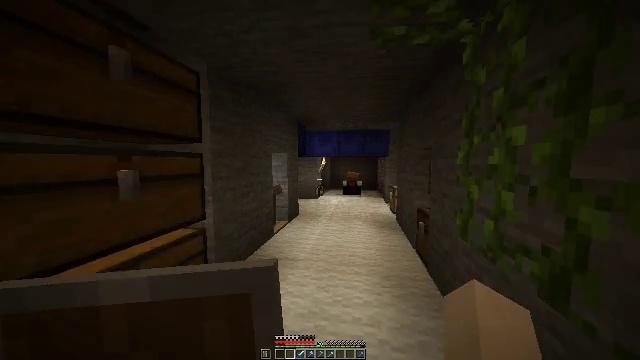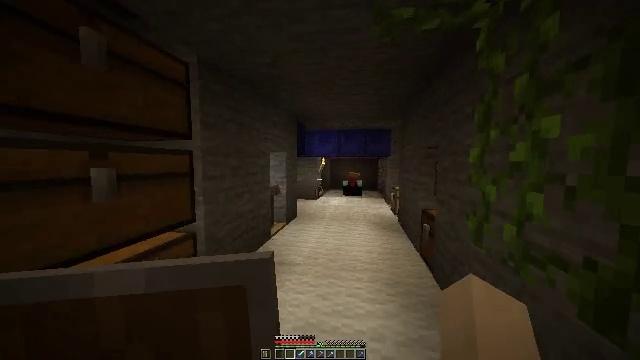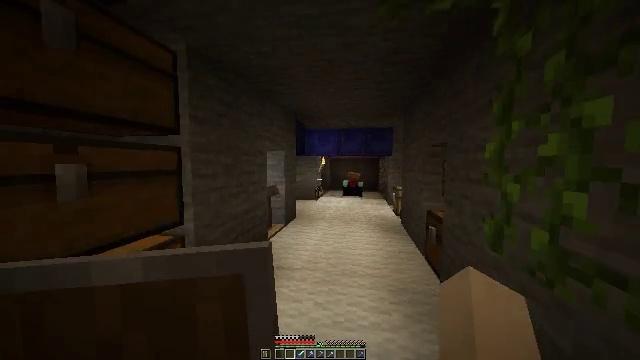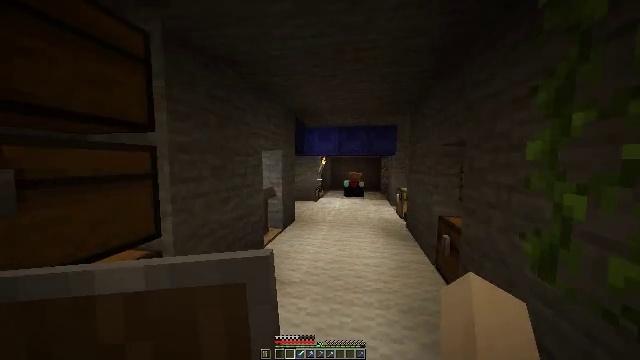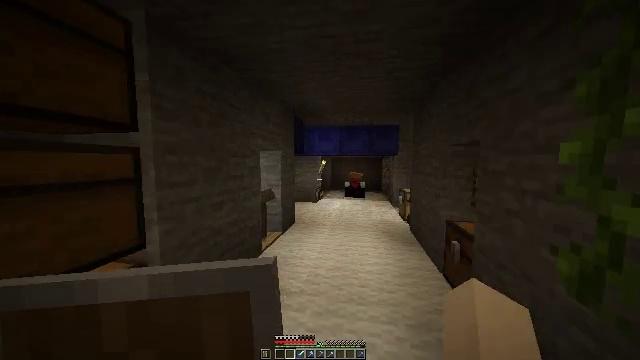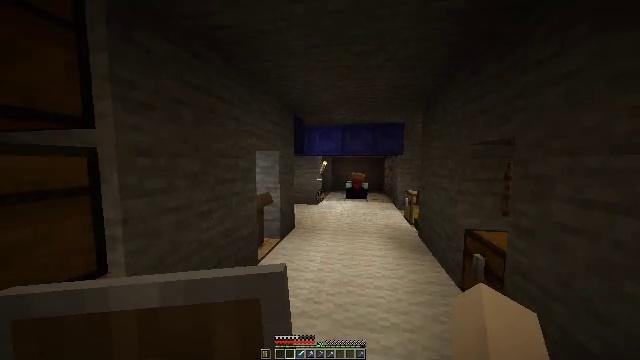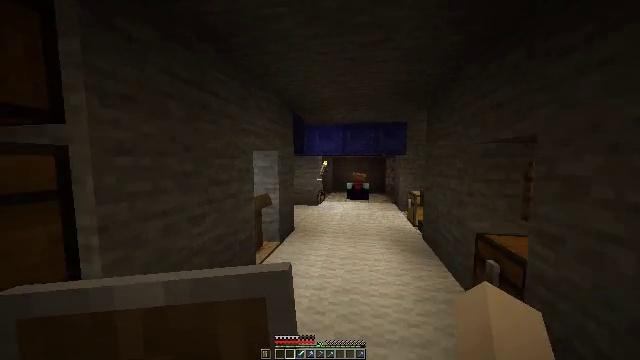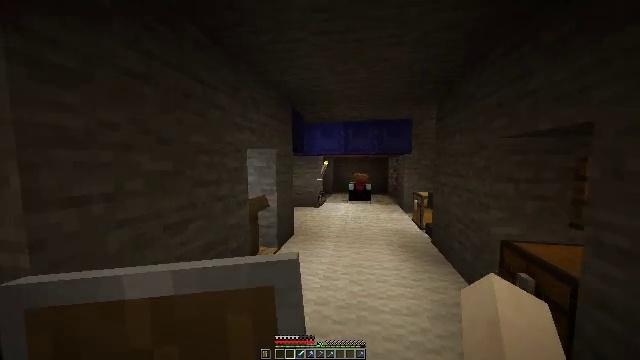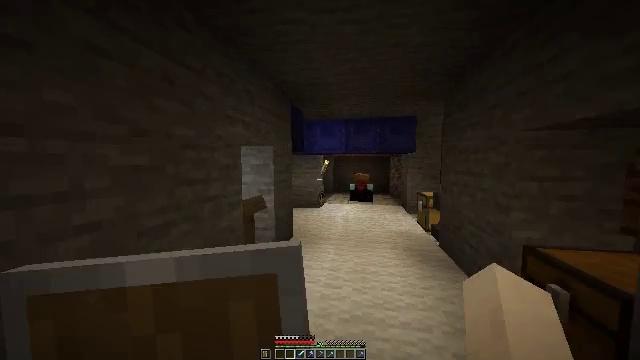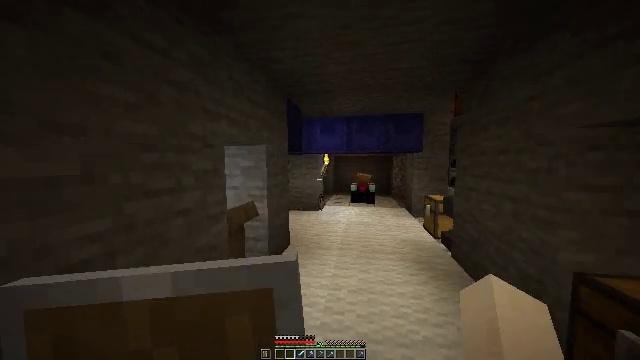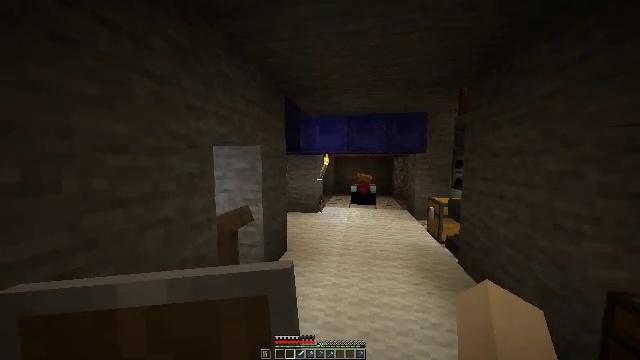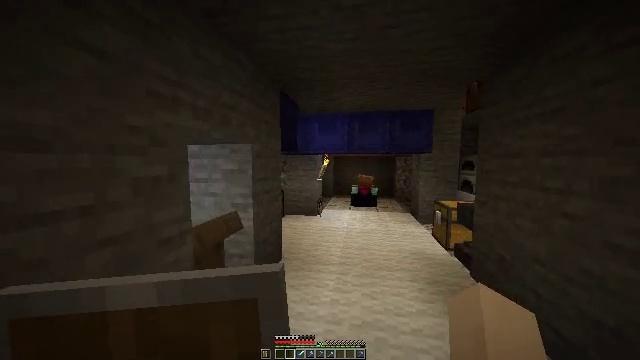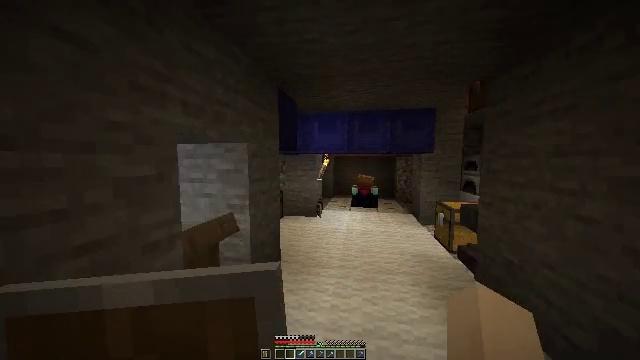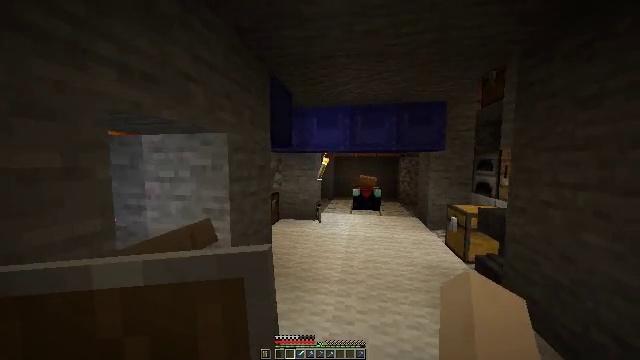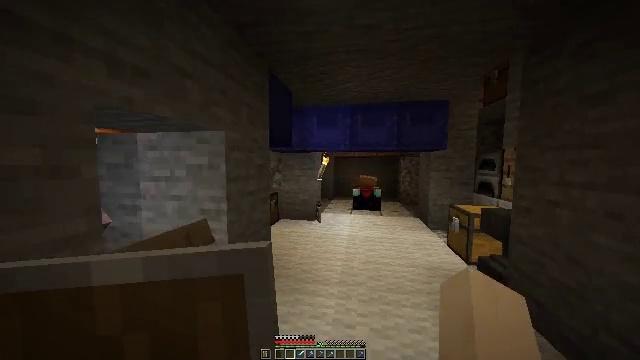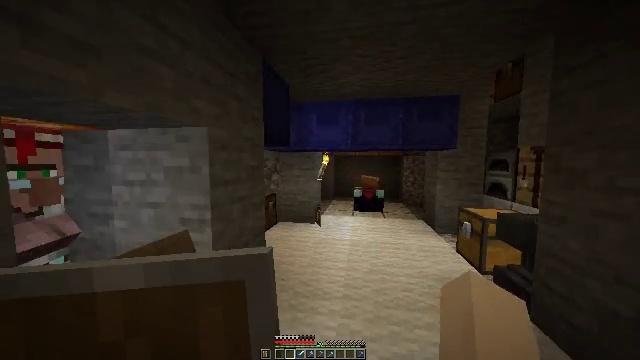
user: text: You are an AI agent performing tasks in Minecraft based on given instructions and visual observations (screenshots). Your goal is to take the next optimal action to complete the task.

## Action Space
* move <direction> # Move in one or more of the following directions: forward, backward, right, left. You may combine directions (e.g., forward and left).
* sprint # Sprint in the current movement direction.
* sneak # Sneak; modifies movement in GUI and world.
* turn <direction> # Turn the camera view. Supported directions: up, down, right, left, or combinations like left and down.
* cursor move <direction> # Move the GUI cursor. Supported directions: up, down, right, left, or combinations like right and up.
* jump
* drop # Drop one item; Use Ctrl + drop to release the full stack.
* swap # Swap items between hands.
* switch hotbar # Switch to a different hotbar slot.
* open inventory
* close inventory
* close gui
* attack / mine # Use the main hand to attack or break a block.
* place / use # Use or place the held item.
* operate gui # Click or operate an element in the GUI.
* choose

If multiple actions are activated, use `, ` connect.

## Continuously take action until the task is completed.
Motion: motion action
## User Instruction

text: Mine the blue shulker box.
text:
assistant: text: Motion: move forward
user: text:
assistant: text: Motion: move forward
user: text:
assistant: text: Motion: move forward
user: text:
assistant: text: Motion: move forward
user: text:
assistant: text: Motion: move forward
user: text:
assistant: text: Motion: move forward
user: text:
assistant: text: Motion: move forward
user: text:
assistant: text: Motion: move forward
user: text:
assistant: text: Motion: move forward
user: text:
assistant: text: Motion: move forward
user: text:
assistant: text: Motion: move forward
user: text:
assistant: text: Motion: move forward
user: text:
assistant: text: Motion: move forward
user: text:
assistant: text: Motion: move forward
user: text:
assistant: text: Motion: move forward
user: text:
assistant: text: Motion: move forward
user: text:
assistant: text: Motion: move forward
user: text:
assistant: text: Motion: move forward
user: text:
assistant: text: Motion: move forward
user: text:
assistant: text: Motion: move forward
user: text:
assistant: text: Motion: move forward
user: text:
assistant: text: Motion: move forward
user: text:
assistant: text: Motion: move forward
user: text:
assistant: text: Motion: move forward
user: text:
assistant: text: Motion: move forward
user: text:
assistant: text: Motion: move forward
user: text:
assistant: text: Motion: move forward
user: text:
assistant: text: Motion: move forward
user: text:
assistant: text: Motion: move forward
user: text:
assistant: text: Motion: move forward